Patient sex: M
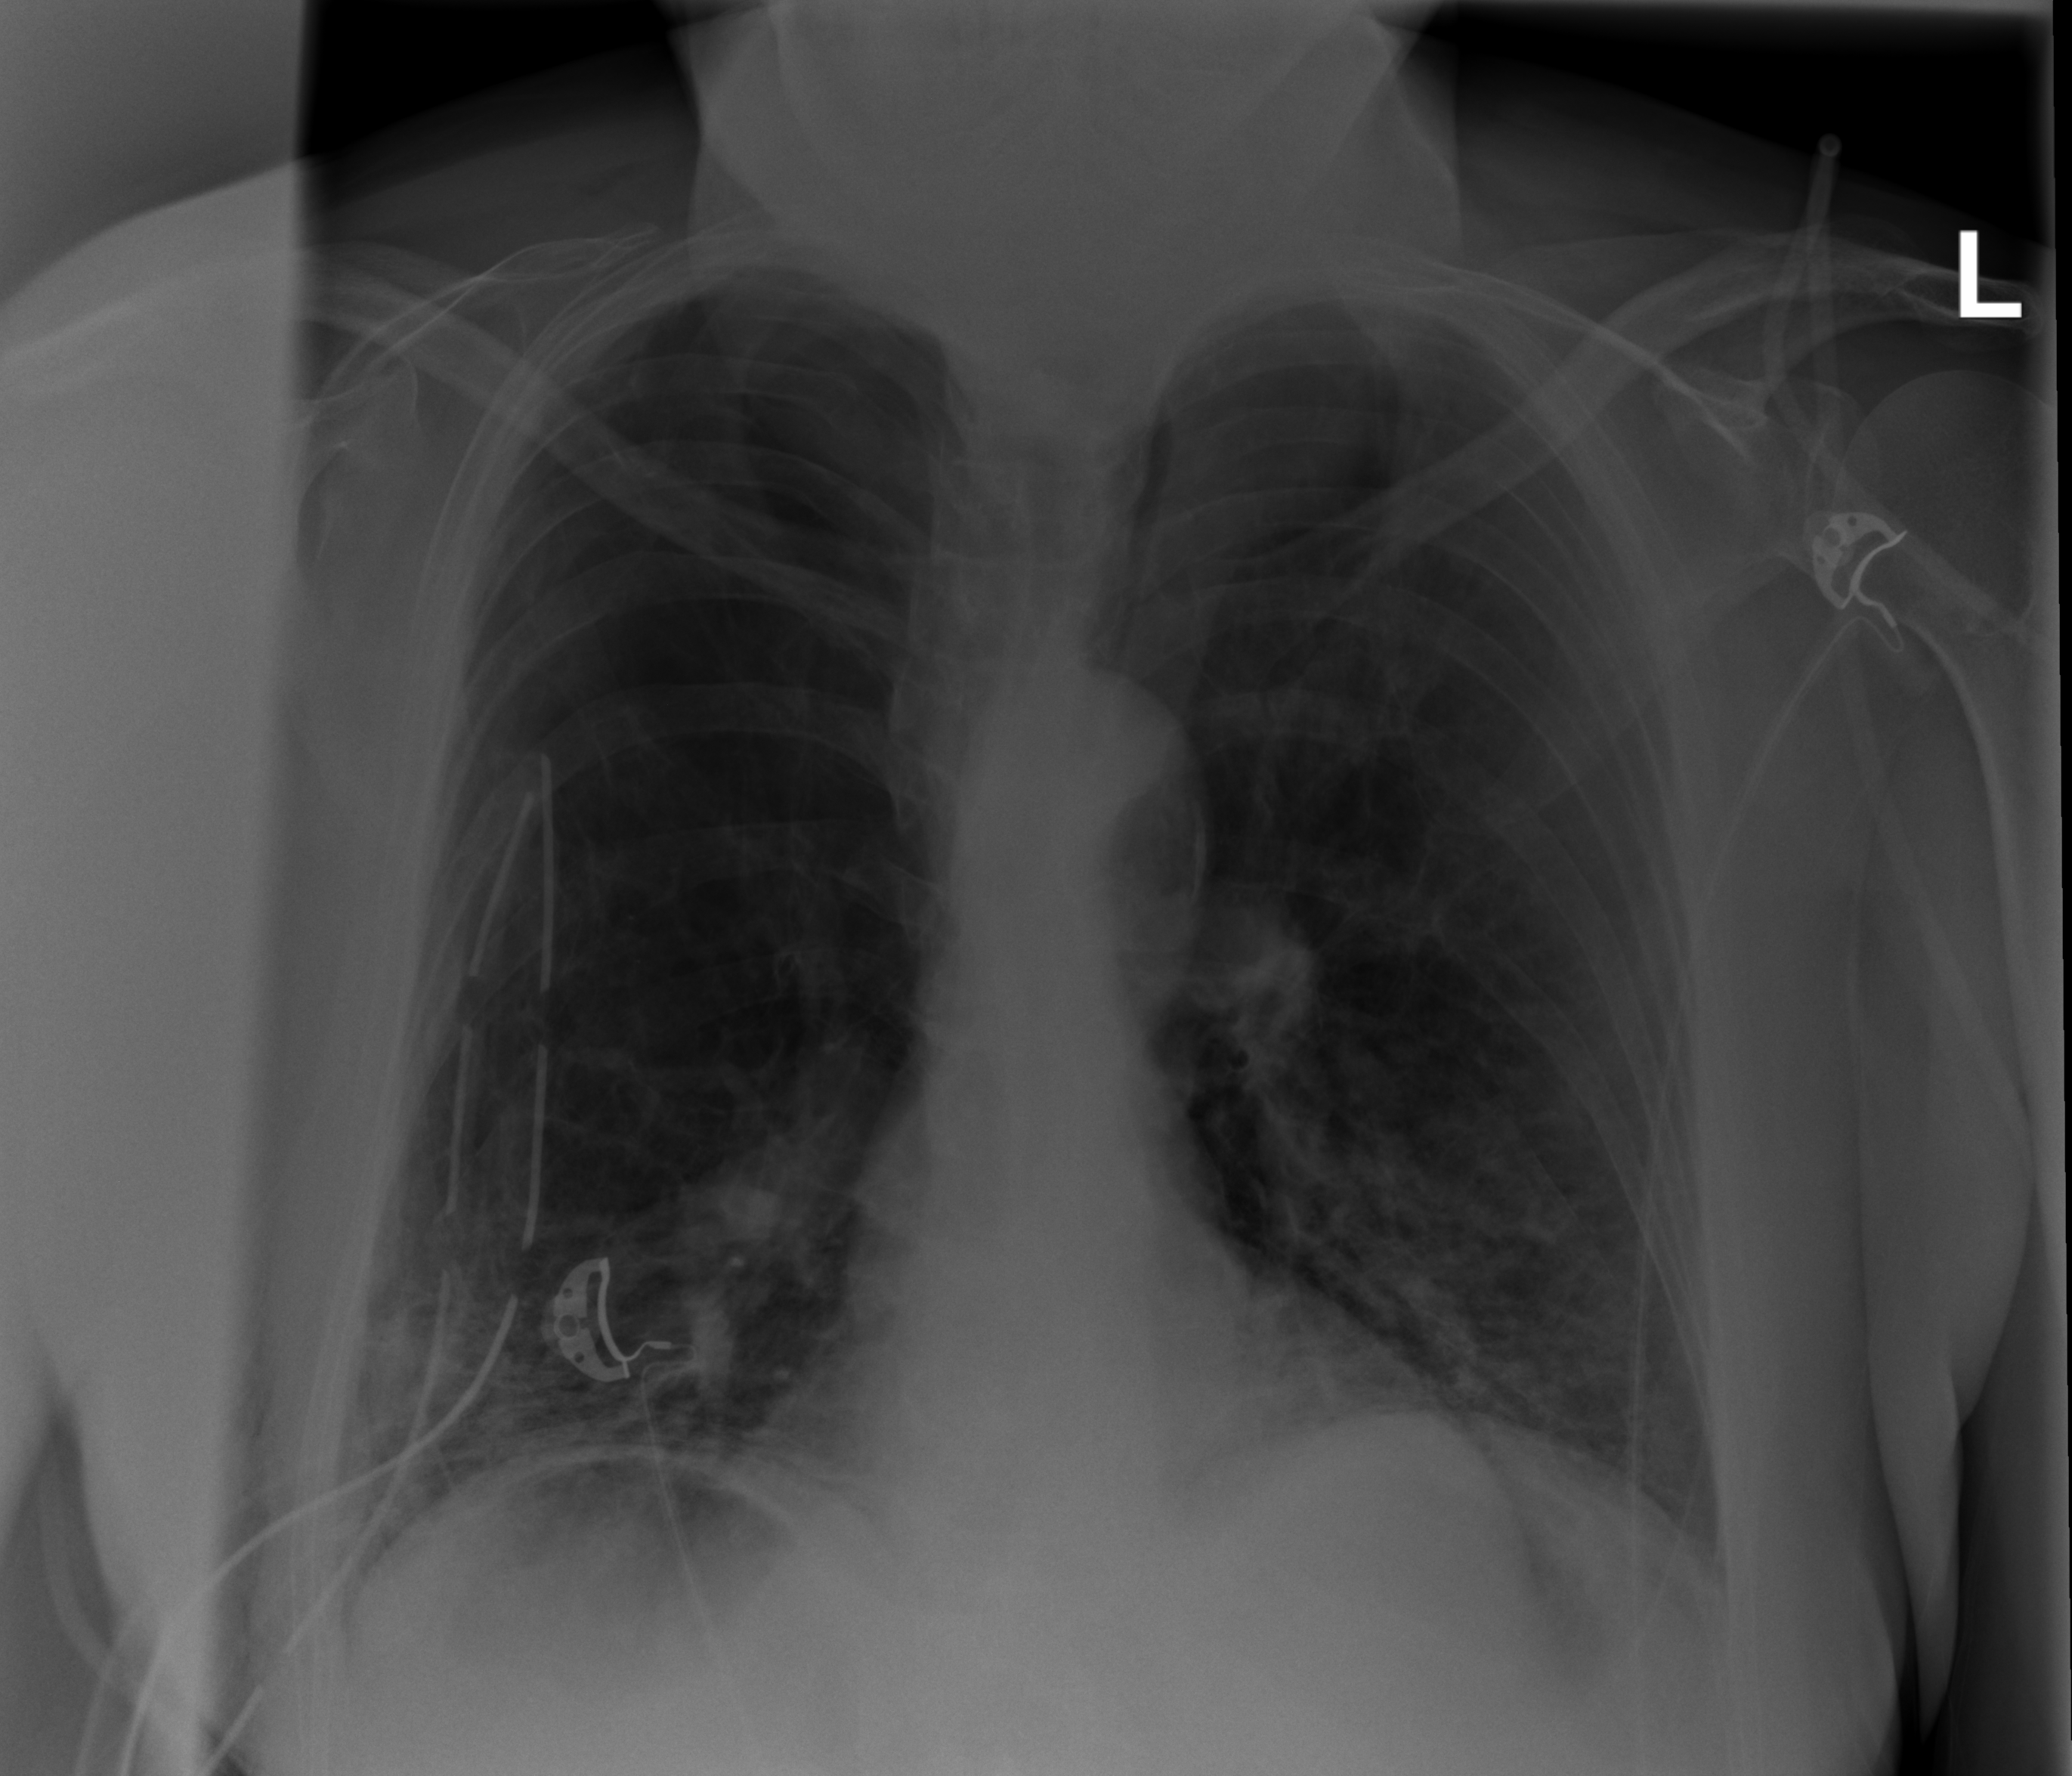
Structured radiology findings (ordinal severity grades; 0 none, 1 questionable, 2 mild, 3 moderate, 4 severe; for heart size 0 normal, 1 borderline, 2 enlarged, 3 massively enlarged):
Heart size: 0
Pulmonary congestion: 0
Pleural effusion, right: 0
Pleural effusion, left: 0
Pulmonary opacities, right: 0
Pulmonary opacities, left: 0
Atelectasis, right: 3
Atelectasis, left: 3